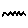
Label: zigzag